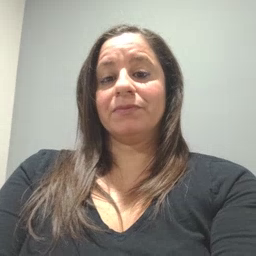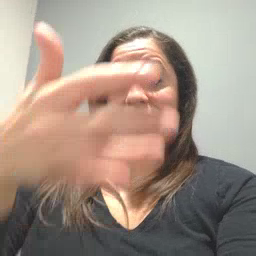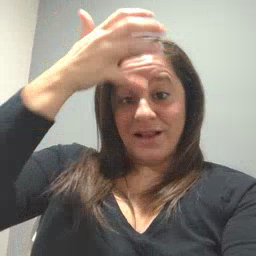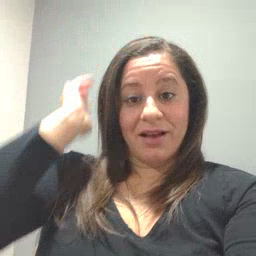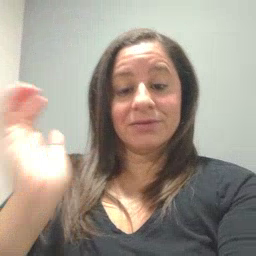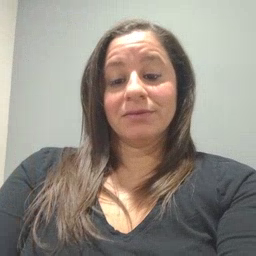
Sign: lion